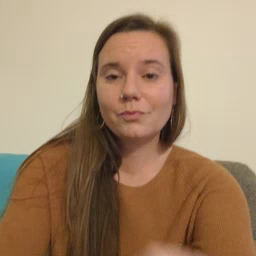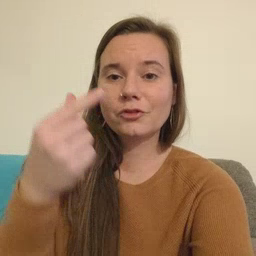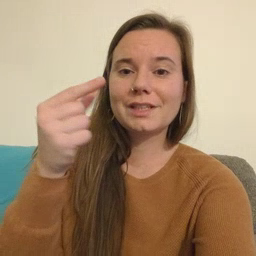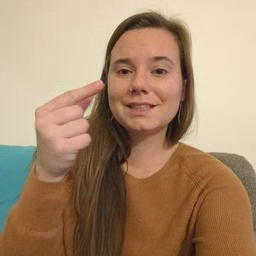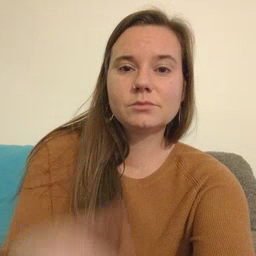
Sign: green